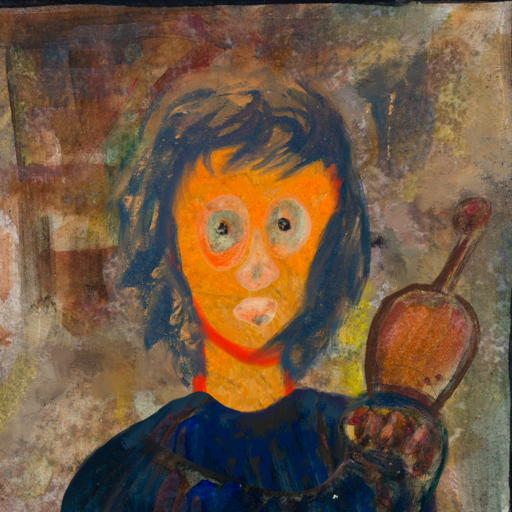
Background: Mosgoul, Head And Neck Front: Sisters, Face Front: Childish, Bust: Pipe, Hair Front: InTheSun, Head Accessory: Blank, Second Necklace: Blank, Necklace: Blank, Baby: Blank